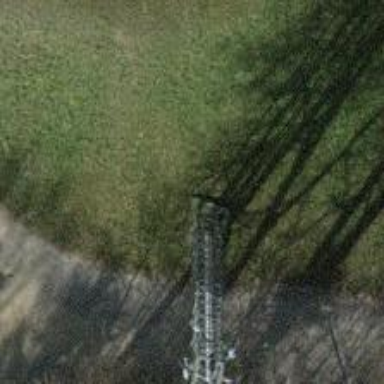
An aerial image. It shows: Man-made mast used for communication purposes.